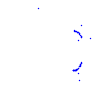
Particle: proton